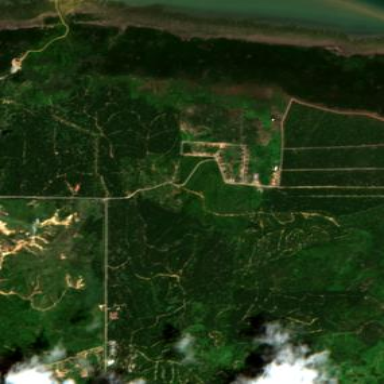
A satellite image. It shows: Orchard filled with oil palms trees.